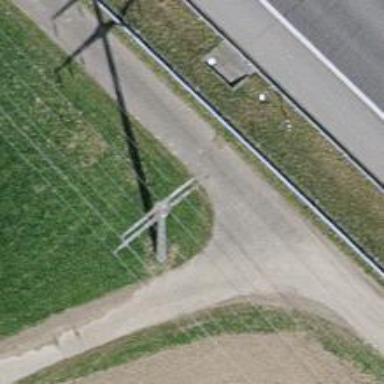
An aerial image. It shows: Power tower.